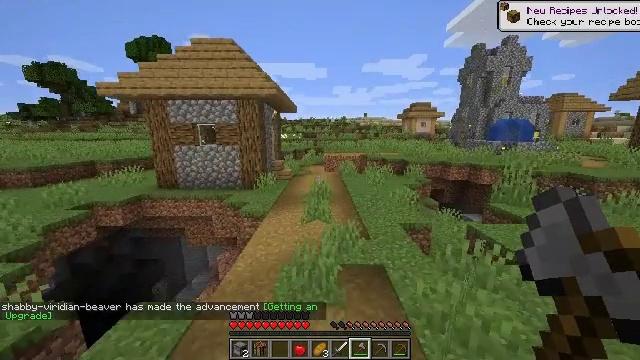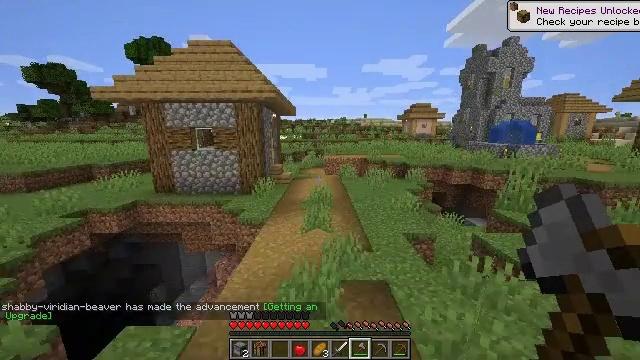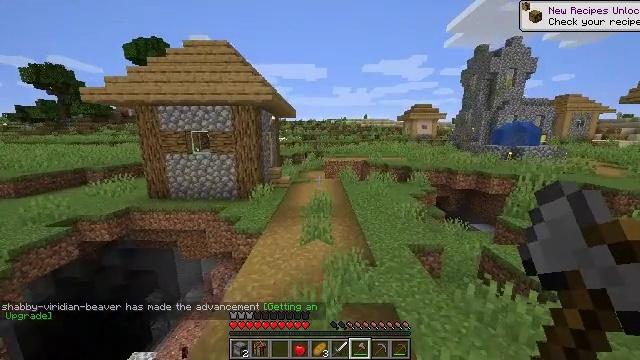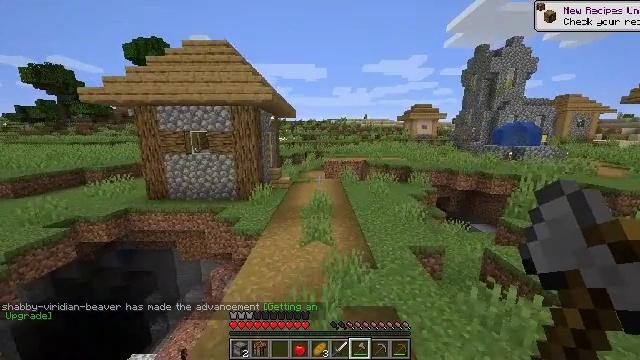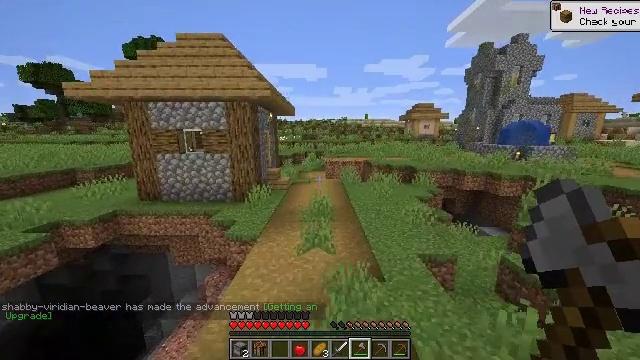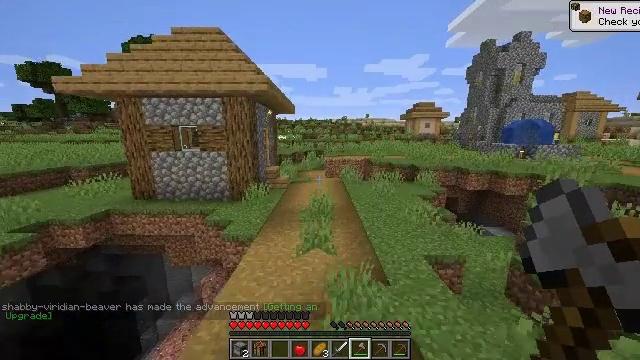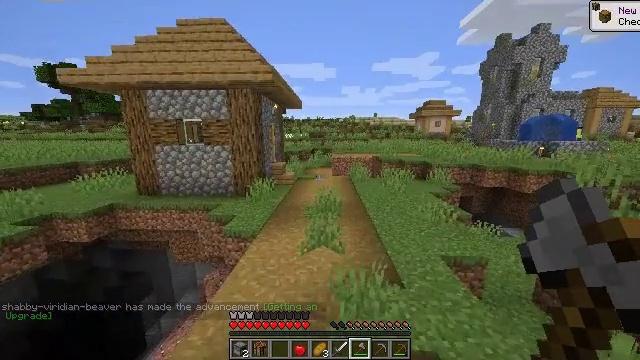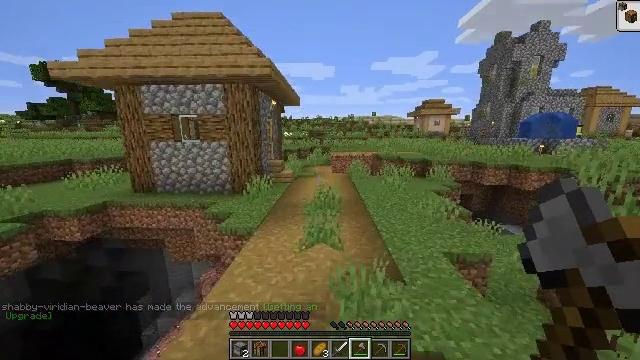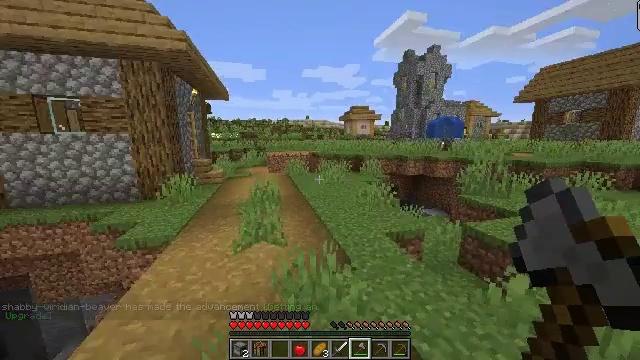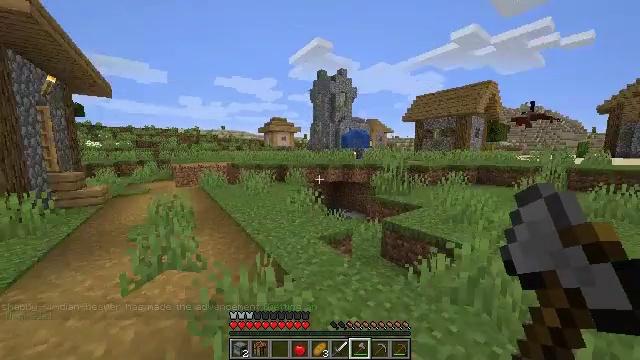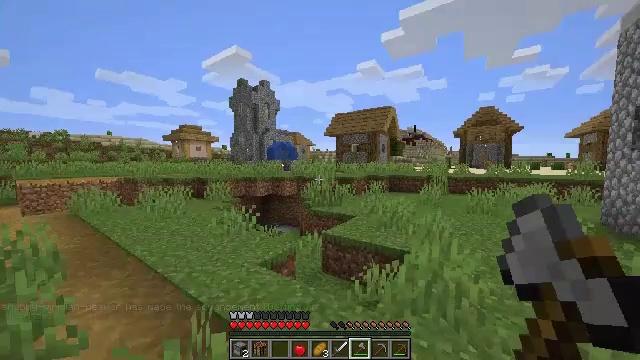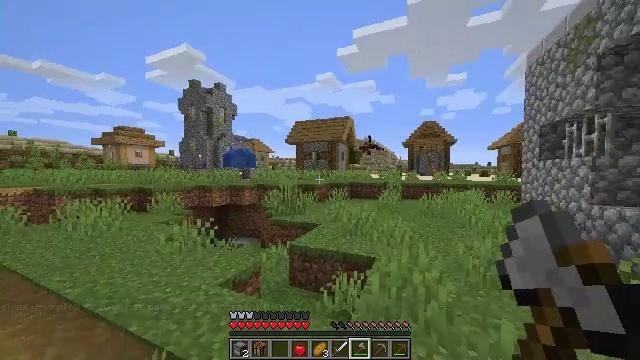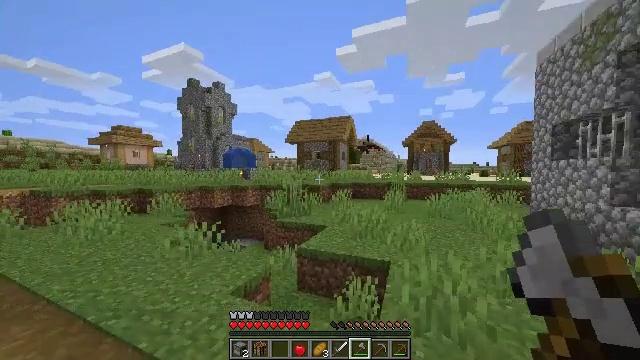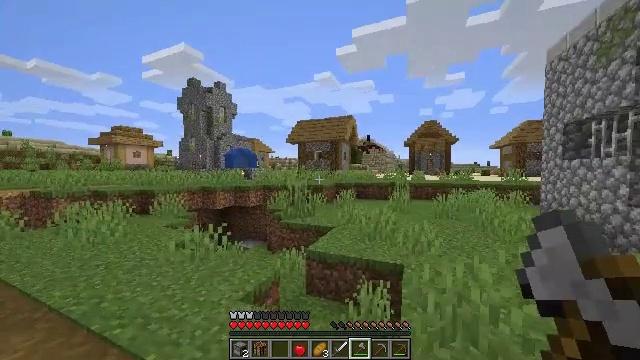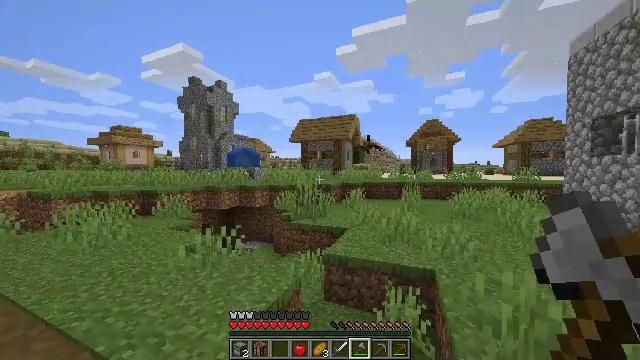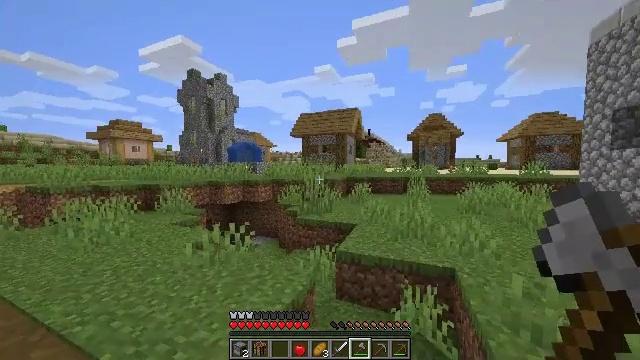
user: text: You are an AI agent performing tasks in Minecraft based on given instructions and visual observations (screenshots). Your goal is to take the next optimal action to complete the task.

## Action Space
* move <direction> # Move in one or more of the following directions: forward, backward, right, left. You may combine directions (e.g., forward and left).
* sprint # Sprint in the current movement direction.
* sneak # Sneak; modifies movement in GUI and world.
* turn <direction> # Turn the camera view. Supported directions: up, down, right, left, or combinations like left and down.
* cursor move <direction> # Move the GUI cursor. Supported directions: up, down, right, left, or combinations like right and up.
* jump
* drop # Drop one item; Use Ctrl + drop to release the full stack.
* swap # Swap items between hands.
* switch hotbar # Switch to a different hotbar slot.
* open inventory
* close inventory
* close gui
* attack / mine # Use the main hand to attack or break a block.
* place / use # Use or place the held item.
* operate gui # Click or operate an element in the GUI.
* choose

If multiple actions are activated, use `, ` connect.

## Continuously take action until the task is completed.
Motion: motion action
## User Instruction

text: Left click to collect the wall torch.
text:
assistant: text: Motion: move forward, sprint, jump
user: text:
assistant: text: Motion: move forward, sprint
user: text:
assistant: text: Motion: move forward, sprint
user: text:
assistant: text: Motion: move forward, sprint
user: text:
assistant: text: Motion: move forward, sprint
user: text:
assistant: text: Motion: move forward, turn left
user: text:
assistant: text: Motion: move forward
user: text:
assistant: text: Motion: move forward and move left, turn right and up
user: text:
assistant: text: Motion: move forward and move left, turn right and up
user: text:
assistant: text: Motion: move forward and move left, turn right and up
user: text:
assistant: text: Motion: move forward and move left, turn right and up
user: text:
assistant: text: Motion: move forward and move left
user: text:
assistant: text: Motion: move forward and move left
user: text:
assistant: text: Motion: move forward and move left
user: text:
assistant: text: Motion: move forward and move left, turn down
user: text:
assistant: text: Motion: move forward and move left
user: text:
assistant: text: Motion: move forward and move left
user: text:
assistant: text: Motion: move forward and move left
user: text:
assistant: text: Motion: move forward and move left
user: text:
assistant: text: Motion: move left
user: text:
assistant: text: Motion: move left
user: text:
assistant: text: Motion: move left
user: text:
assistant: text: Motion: move left
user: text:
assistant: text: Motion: move left
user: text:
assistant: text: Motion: move forward and move left, turn left and down
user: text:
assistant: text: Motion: move forward, turn left and down
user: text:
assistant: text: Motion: move forward, turn left and down
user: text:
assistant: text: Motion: move forward, turn left and down
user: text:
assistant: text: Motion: move forward, sprint, turn left
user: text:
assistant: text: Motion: move forward, sprint, turn left